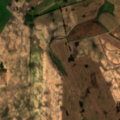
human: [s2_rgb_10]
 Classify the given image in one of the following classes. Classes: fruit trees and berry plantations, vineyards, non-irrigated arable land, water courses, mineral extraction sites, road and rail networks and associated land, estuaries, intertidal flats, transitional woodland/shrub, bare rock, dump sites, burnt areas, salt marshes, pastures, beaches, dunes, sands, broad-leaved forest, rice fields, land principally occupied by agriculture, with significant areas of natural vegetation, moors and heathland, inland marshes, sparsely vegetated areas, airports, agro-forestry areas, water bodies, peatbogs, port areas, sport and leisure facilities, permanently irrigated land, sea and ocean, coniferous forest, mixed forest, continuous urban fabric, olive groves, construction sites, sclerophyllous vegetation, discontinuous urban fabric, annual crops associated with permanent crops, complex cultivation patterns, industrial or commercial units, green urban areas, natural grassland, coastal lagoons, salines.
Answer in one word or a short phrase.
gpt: non-irrigated arable land, complex cultivation patterns